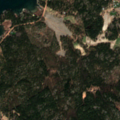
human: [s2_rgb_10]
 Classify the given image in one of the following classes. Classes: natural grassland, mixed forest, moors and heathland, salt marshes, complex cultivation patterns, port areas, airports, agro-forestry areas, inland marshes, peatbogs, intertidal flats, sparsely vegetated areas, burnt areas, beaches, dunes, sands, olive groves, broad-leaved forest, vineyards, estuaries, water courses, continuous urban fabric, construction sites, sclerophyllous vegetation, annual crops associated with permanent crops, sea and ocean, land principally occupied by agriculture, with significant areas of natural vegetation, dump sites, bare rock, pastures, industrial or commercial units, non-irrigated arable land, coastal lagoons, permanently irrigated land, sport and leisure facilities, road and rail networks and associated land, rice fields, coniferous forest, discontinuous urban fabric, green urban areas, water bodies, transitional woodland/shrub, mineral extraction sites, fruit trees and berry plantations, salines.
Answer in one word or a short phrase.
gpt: land principally occupied by agriculture, with significant areas of natural vegetation, broad-leaved forest, mixed forest, sea and ocean